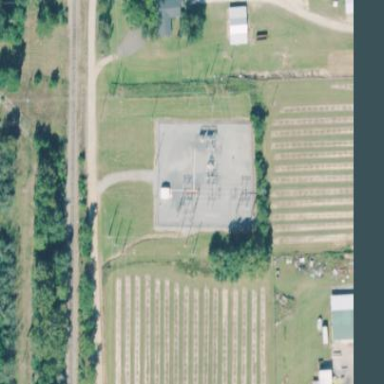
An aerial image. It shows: There is distribution substation enclosed by fence.